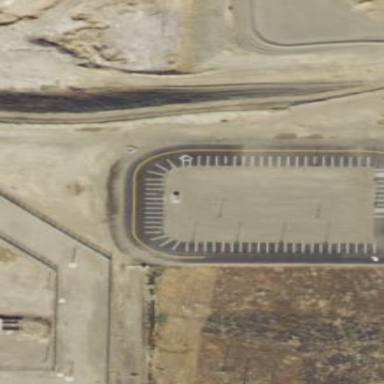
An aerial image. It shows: Parking aisle designated as service road.